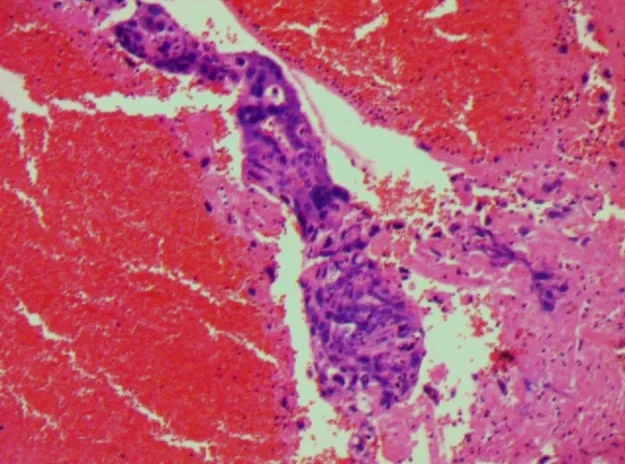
The final histology shows metastatic choriocarcinoma of the kidney.
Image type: pathology (h&e)